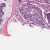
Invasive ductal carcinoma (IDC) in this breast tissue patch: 1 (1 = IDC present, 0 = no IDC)